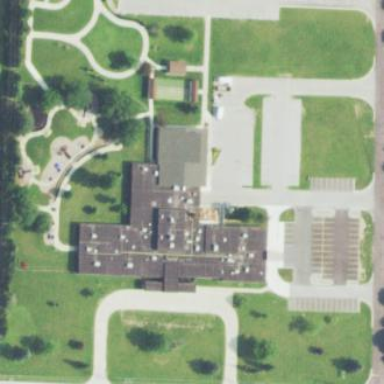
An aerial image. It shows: School.